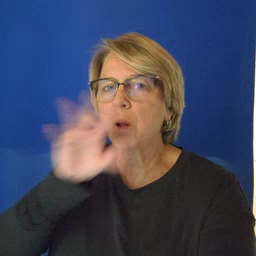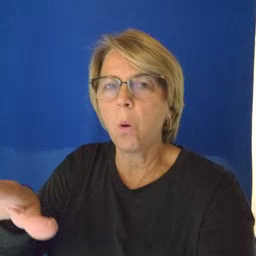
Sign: blow